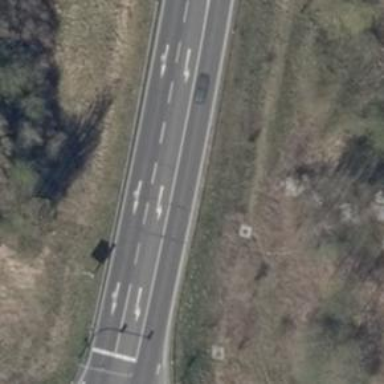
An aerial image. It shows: Primary highway.